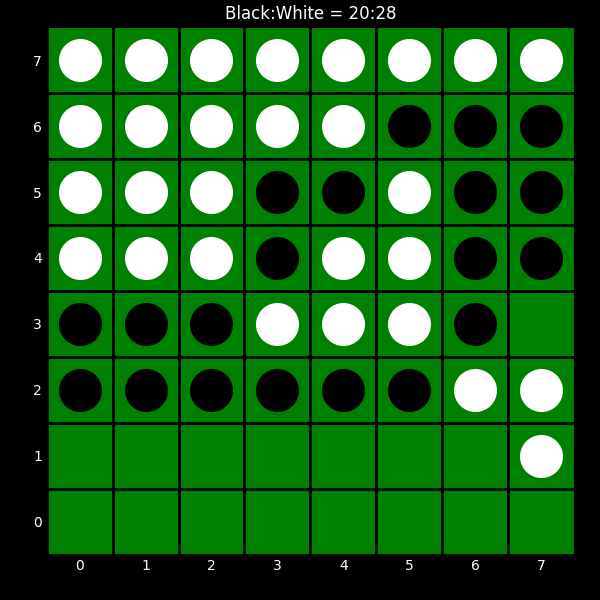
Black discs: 20
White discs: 28